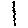
Label: zigzag